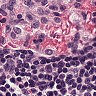
Metastatic tissue present: no